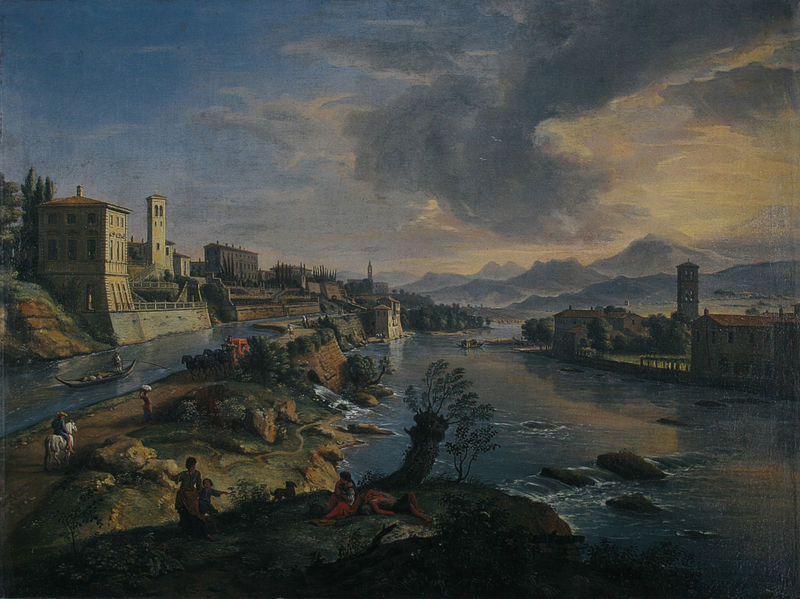
Titel: Ansicht von Vaprio d'Adda
Künstler: Gaspar van Wittel
Standort: Mainz
Institution: Landesmuseum
Schlagwörter: baum, berg, blau, blätter, dunkel, felsen, gemälde, himmel, laub, meer, schatten, wasser, weiß, wolken, bäume, fluss, frauen, gelb, grün, kirchturm, landschaft, menschen, ocker, see, stadt, ufer, äste, abend, braun, bunt, frau, hell, hut, licht, nacht, schwarz, blick, gebäude, gras, haus, rot, schirm, weg, wolke, malerei, mensch, stein, steine, bild, öl, ast, bach, baumstamm, ferne, horizont, häuser, morgen, sonnenaufgang, spiegelung, stamm, weide, weite, wind, busch, büsche, gebüsch, kanal, kirche, pfad, sonne, wege, insel, land, dunkelheit, mantel, kind, england, schön, wasserfall, boot, boote, kahn, kinder, pferd, reiter, turm, reiten, farbig, schiff, wellen, ruhe, schlafen, düster, italien, perspektive, süden, vedute, berge, fels, gebirge, dorf, mauer, abendsonne, bergkette, farbe, sonnenuntergang, idylle, picknick, rast, hafen, werft, kai, kaimauer, strom, stromschnellen, strömung, brandung, querformat, schlacht, staffage, stimmung, still, umriss, befestigung, kirchtürme, antike, burg, kloster, türme, palast, festung, bergkamm, schimmel, mauern, strudel, lanschaft, ross, mittelalter, reflektion, graben, fließen, gewölk, bauten, flüsse, lagune, toskana, muter, halbinsel, gondel, schifffahrt, rastplatz, refelktion, stdt, staumauer, pfert, abend dämmerung, frau und kind, schimme, re, 1760, prferd